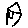
Label: house